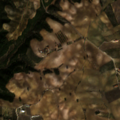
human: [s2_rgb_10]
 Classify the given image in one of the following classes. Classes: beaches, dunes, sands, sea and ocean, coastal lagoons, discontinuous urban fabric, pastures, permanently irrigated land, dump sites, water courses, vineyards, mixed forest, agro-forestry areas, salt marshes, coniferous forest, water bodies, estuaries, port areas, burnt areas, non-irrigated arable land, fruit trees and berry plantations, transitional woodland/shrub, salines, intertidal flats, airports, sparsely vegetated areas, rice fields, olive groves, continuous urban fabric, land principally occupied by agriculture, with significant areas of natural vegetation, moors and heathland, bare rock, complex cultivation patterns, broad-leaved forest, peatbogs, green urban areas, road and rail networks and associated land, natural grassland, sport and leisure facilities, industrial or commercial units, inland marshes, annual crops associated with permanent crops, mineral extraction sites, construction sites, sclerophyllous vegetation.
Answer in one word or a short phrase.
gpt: non-irrigated arable land, olive groves, annual crops associated with permanent crops, complex cultivation patterns, land principally occupied by agriculture, with significant areas of natural vegetation